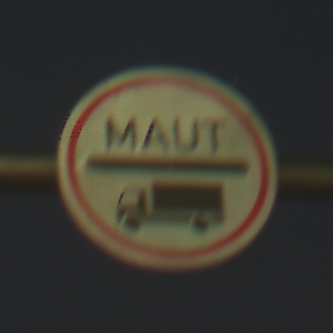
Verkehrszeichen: Mautpflicht
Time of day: Night
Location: Outdoor (Urban)
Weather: PartlyCloudy
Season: NotSpecified
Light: Artificial